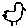
Label: bird